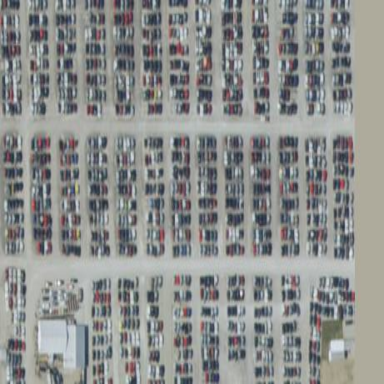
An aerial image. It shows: Industrial area designated for auto wrecking activities.